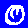
Digit: 0